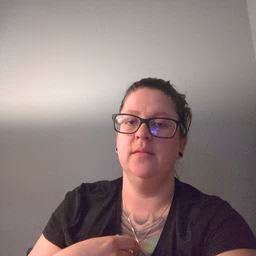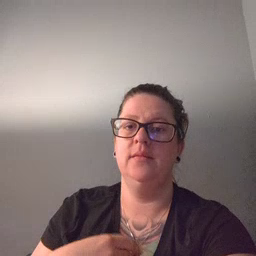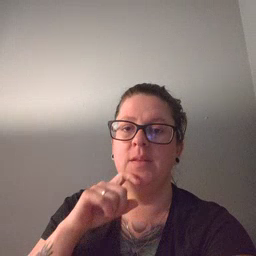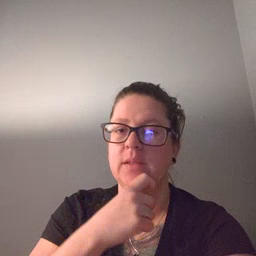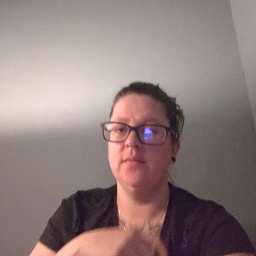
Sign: cereal